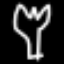
Label: fork